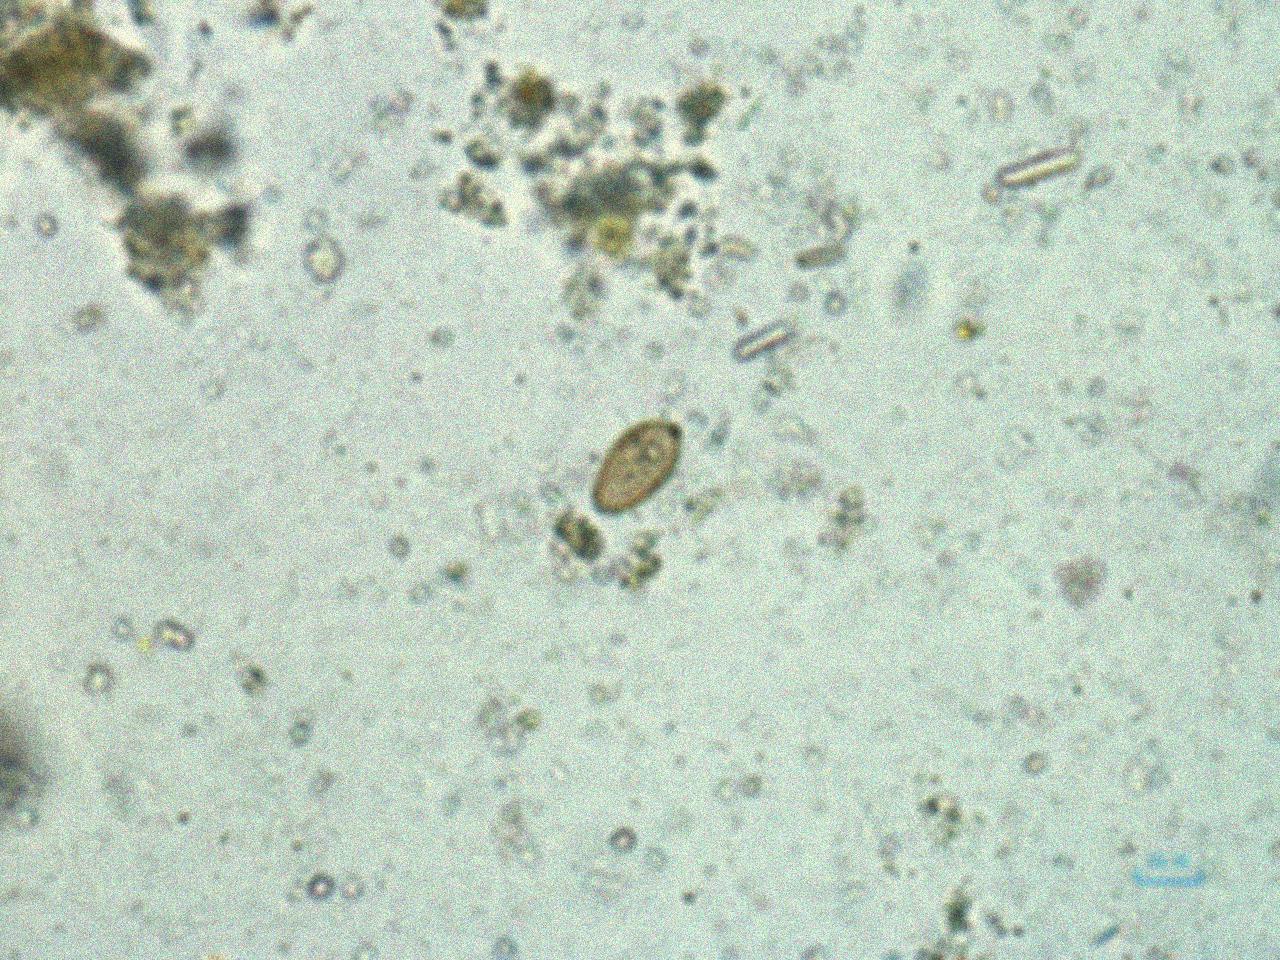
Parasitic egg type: Opisthorchis viverrine